Question: Having trouble getting jQuery Validate plugin to play nice.
Model
'''
public class FooVM
{
[Required]
public string Name { get; set; }
}
'''
Layout
'''
<!DOCTYPE html>
<html>
<head>
<meta charset="utf-8" />
<script src="@Url.Content("~/scripts/jquery-1.9.0.min.js")" type="text/javascript"></script>
<script src="@Url.Content("~/scripts/jquery-migrate-1.0.0.min.js")" type="text/javascript"></script>
<script src="@Url.Content("~/scripts/jquery.validate.min.js")" type="text/javascript"></script>
<script src="@Url.Content("~/scripts/jquery.validate.unobtrusive.min.js")" type="text/javascript"></script>
<script src="@Url.Content("~/scripts/bootstrap.min.js")" type="text/javascript"></script>
<link href="@Url.Content("~/content/bootstrap-responsive.min.css")" rel="stylesheet" type="text/css" />
<link href="@Url.Content("~/content/bootstrap.min.css")" rel="stylesheet" type="text/css" />
<title>@ViewBag.Title</title>
</head>
<body>
<div class="container">
<div class="row">
<div class="span12">
<div class="navbar">
<div class="navbar-inner">
<a class="brand" href="#">idoneit</a>
<ul class="nav">
<li class="menu-link">@Html.ActionLink("Home", "index", "bar")</li>
</ul>
</div>
</div>
</div>
<div class="span12 error-container">
</div>
<div class="span12 main-body">
@RenderBody()
</div>
</div>
</div>
</body>
</html>
'''
View
'''
model bootstrapvalidate.Models.FooVM
@{
ViewBag.Title = "Index";
Layout = "~/Views/Shared/_Layout.cshtml";
}
@using (Html.BeginForm("add", "bar", FormMethod.Post, new { @class = "form-horizontal" }))
{
<fieldset>
@Html.ValidationSummary()
<legend>Testing Bootstrap & Validate</legend>
<div class="control-group">
<label for="Name" class="control-label">Name</label>
<div class="controls">
@Html.TextBoxFor(x => x.Name)
</div>
<button type="submit" class="btn">Add!</button>
</div>
</fieldset>
}
'''
When I submit, the error message is briefly shown and then the form posts back anyway.
One thing I have noticed which I have not seen before is that the markup contains the 'novalidate' attribute
'''
<form action="/bar/add" class="form-horizontal" method="post" novalidate="novalidate">
'''
From the bits I have read, this is HTML5 attribute that prevents validation. So yeah, this is what is causing it I assume.
Question is - why the bejesus is it being added to the form? I've not asked for it!
edit: did a bit of digging based on @rob 's answer, it seems jquery validate is throwing an exception, hence the postback..

this is jquery.validate 1.10
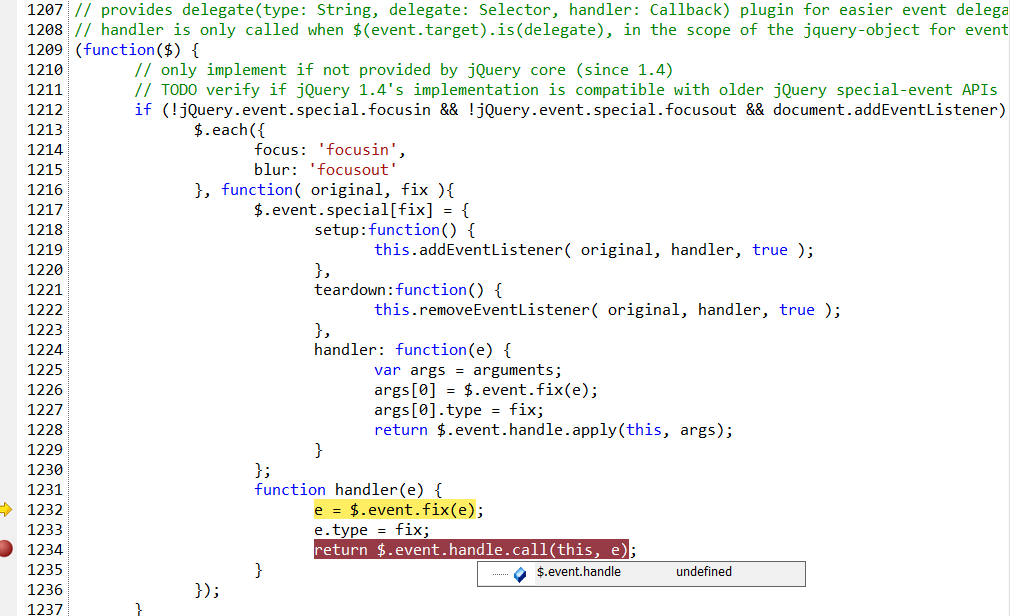
Answer: This was really a poorly worded question on my part I think.
Essentially the issue was not the 'novalidation' attribute at all (as @robasta said).
I couldn't get jQuery 1.9 and jQuery.Validate 1.10 to play nicely. Switching back to jQuery 1.83 fixed it straight away, all working as I'd expect.